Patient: sex M, age 81
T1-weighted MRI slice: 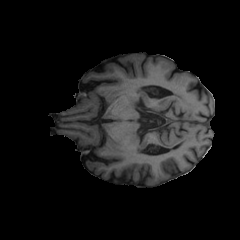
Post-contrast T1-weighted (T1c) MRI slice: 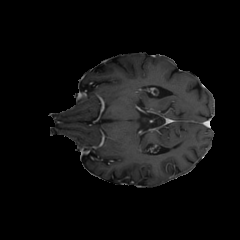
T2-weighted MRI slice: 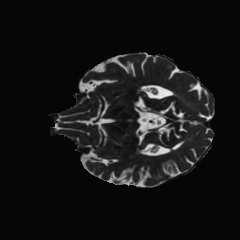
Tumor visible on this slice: no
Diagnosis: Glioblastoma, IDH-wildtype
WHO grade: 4